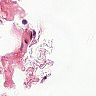
Metastatic tissue present: no